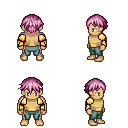
a pixel art fantasy rpg character, male body template, human, tanned skin, gold arm armor, teal pants, pink short bangs hairstyle, four views (front, back, left, right), 2x2 character sprite sheet, small pixel art, hard edges, no anti-aliasing